Question: here is a sample dataset:
'''
CREATE TABLE UholdingsPE(
Reference_Date DATE NOT NULL PRIMARY KEY
,Investment VARCHAR(14) NOT NULL
,Holding VARCHAR(9) NOT NULL
,Price INTEGER NOT NULL
);
INSERT INTO UholdingsPE(Reference_Date,Investment,Holding,Price) VALUES ('3/31/2017','Example Fund 1','Apple',1);
INSERT INTO UholdingsPE(Reference_Date,Investment,Holding,Price) VALUES ('3/31/2017','Example Fund 1','Microsoft',1);
INSERT INTO UholdingsPE(Reference_Date,Investment,Holding,Price) VALUES ('6/30/2017','Example Fund 1','Apple',1);
INSERT INTO UholdingsPE(Reference_Date,Investment,Holding,Price) VALUES ('6/30/2017','Example Fund 1','Microsoft',1);
INSERT INTO UholdingsPE(Reference_Date,Investment,Holding,Price) VALUES ('9/30/2017','Example Fund 1','Apple',1);
INSERT INTO UholdingsPE(Reference_Date,Investment,Holding,Price) VALUES ('9/30/2017','Example Fund 1','Microsoft',1);
INSERT INTO UholdingsPE(Reference_Date,Investment,Holding,Price) VALUES ('12/31/2017','Example Fund 1','Apple',1);
INSERT INTO UholdingsPE(Reference_Date,Investment,Holding,Price) VALUES ('12/31/2017','Example Fund 1','Microsoft',1);
INSERT INTO UholdingsPE(Reference_Date,Investment,Holding,Price) VALUES ('6/30/2018','Example Fund 1','Apple',22);
INSERT INTO UholdingsPE(Reference_Date,Investment,Holding,Price) VALUES ('6/30/2018','Example Fund 1','Microsoft',22);
INSERT INTO UholdingsPE(Reference_Date,Investment,Holding,Price) VALUES ('12/31/2018','Example Fund 1','Apple',33);
INSERT INTO UholdingsPE(Reference_Date,Investment,Holding,Price) VALUES ('12/31/2018','Example Fund 1','Microsoft',33);
INSERT INTO UholdingsPE(Reference_Date,Investment,Holding,Price) VALUES ('6/30/2019','Example Fund 1','Apple',44);
INSERT INTO UholdingsPE(Reference_Date,Investment,Holding,Price) VALUES ('6/30/2019','Example Fund 1','Microsoft',44);
INSERT INTO UholdingsPE(Reference_Date,Investment,Holding,Price) VALUES ('12/31/2019','Example Fund 1','Apple',55);
INSERT INTO UholdingsPE(Reference_Date,Investment,Holding,Price) VALUES ('12/31/2019','Example Fund 1','Microsoft',55);
'''
We receive holdings from our mutual funds quarterly. They are loaded by Reference Date, Investment, and Holding making making each row distinct. This data is put in a database in MSFT SQL Server. Sometimes a fund does not submit their holdings for that quarter. In that case, we would like to pull in the latest available quarter's holdings (This could be 3 or 4 quarters ago) so there is no gap when performing trending analysis over multiple reference dates.
For example, say we have a fund with available SQL rows with reference dates of 3/31/19, 9/30/19 and 3/31/20 (6/30/19 and 12/31/19 are missing). I'd like to figure out how to fill in these missing quarters with the last available quarters data. So, 6/30/19 would be 3/31/19's data. 12/31/19 would use 9/30/19's data. If data exists for a fund in a certain quarter though, we would just use that data. Here is the query I am using currently, but it only goes back one quarter and fills in this quarters data with last quarters data, if the current quarters data is missing:
'''
DECLARE @MaxDate Date = '20180930' --Typically this would be the max [Reference Date] grouped by Fund as we cannot pass parameters in our BI tool
;WITH Latest_Fund
AS (
SELECT *,
ROW_NUMBER() OVER (PARTITION BY Investment ORDER BY EOMONTH([Reference Date],0) DESC) AS rn
FROM UholdingsPE
WHERE EOMONTH([Reference Date],0) >= DATEADD("MONTH",-3,@MaxDate)
AND EOMONTH([Reference Date],0) <= @MaxDate
)
SELECT
F.[Reference Date], *
FROM DBO.UholdingsPE Z
INNER JOIN Latest_Fund F
ON (Z.Investment = F.Investment or Z.Investment = F.Investment)
AND EOMONTH(F.[Reference Date],0) = EOMONTH(Z.[Reference Date],0)
WHERE F.rn = 1
'''
Here is an example of what I'm hoping to see:

Here is the entire DDL for the table I am using (please note that [Current Value] is the same as price):
'''
USE [EPM_Datamart]
GO
/****** Object: Table [dbo].[UHoldingsPE] Script Date: 6/30/2020 1:02:28 PM ******/
SET ANSI_NULLS ON
GO
SET QUOTED_IDENTIFIER ON
GO
CREATE TABLE [dbo].[UHoldingsPE](
[Datekey] [int] NOT NULL,
[Investmentkey] [int] NOT NULL,
[Holdingskey] [int] NOT NULL,
<URL> NOT NULL,
<URL> NOT NULL,
<URL> NOT NULL,
<URL> NULL,
[Debt Maturity 1 Year] [float] NULL,
[Debt Maturity 2 Years] [float] NULL,
[Debt Maturity 3 Years] [float] NULL,
[Debt Maturity 4 Years] [float] NULL,
[Debt Maturity 5 Years] [float] NULL,
[Debt Maturity After 5 Years] [float] NULL,
[Book Value] [float] NULL,
<URL> NULL,
[Capital IQ ID] [int] NULL,
[Cash] [float] NULL,
<URL> NULL,
<URL> NULL,
[Committed Capital] [float] NULL,
[Holding Value Adjustment] [float] NULL,
<URL> NULL,
<URL> NULL,
<URL> NULL,
<URL> NULL,
[Current Cost] [float] NULL,
[Current Value] [float] NULL,
[Debt Ownership Percentage] [float] NULL,
[Debt Recoursed To Fund] [float] NULL,
<URL> NULL,
[Delist Date] [date] NULL,
<URL> NULL,
[Dividends] [float] NULL,
[EBITDA (LTM) Acquired] [float] NULL,
[Enterprise Value Of M&A Transactions (Net)] [float] NULL,
[Enterprise Value] [float] NULL,
<URL> NULL,
[Exit IRR] [float] NULL,
<URL> NULL,
[Exit Year] [int] NULL,
<URL> NULL,
[Fixed or Floating Rate] [float] NULL,
[Fund Undiluted Ownership] [float] NULL,
<URL> NULL,
[GP Board Seats] [int] NULL,
[Gross Debt] [float] NULL,
[Gross IRR] [float] NULL,
<URL> NULL,
<URL> NULL,
<URL> NULL,
<URL> NULL,
<URL> NULL,
<URL> NULL,
<URL> NULL,
<URL> NULL,
<URL> NULL,
[Initial Book Value] [float] NULL,
[Initial Cash] [float] NULL,
[Initial Co-Investor Amount Invested] [float] NULL,
<URL> NULL,
<URL> NULL,
<URL> NULL,
<URL> NULL,
<URL> NULL,
[Initial Enterprise Value] [float] NULL,
[Total Equity Value] [float] NULL,
[Initial Gross Debt] [float] NULL,
[Initial Investment Date] [date] NULL,
[Initial Investment Ownership] [float] NULL,
[Initial Investment] [float] NULL,
<URL> NULL,
<URL> NULL,
[Initial LTM CAPEX] [float] NULL,
[Initial LTM EBITDA] [float] NULL,
[Initial LTM Gross Profit] [float] NULL,
[Initial LTM Interest Expense] [float] NULL,
[Initial LTM Net Income] [float] NULL,
[Initial LTM Revenue] [float] NULL,
<URL> NULL,
[Initial Management Holding Ownership] [float] NULL,
[Initial Management Ownership] [float] NULL,
<URL> NULL,
[Initial Multiple] [float] NULL,
[Initial Net Debt] [float] NULL,
[Initial Number Of Employees] [int] NULL,
[Initial Other Valuation Adjustment] [float] NULL,
[Initial Total Equity Value] [float] NULL,
<URL> NULL,
[Initial Valuation Support Amount] [float] NULL,
[Initial Value Driver Date] [date] NULL,
<URL> NULL,
[Initial Vehicle Ownership] [float] NULL,
[Interests Dividends Other Income] [float] NULL,
[Interests] [float] NULL,
[Invested Capital] [float] NULL,
[Investment Ownership] [float] NULL,
<URL> NULL,
<URL> NULL,
[IPO Date] [date] NULL,
[IPO Share Price] [float] NULL,
[Last Realization Date] [date] NULL,
[Last Updated] [datetime] NOT NULL,
[Last Valuation Date] [date] NULL,
[Line Of Credit Outstanding?] [float] NULL,
[Lock-Up Period End Date] [date] NULL,
[LTM CAPEX] [float] NULL,
[LTM EBITDA] [float] NULL,
[LTM Gross Profit] [float] NULL,
[LTM Interest Expense] [float] NULL,
[LTM Net Income] [float] NULL,
[LTM Revenue] [float] NULL,
<URL> NULL,
<URL> NULL,
[Management Holding Ownership] [float] NULL,
[Management Ownership] [float] NULL,
[Max Multiple] [float] NULL,
<URL> NULL,
[Min Multiple] [float] NULL,
<URL> NULL,
[Multiple] [float] NULL,
[Net Debt] [float] NULL,
[Number Of Employees] [int] NULL,
[Number Of M&A Transactions (Net)] [float] NULL,
[Number Of Shares] [float] NULL,
[Operating Data Date 1] [date] NULL,
[Operating Data Date 2] [date] NULL,
[Operating Data Date 3] [date] NULL,
<URL> NULL,
<URL> NULL,
<URL> NULL,
[Other Income] [float] NULL,
[Period End Date For LTM] [date] NULL,
<URL> NULL,
<URL> NULL,
<URL> NULL,
[Realized Gains/Losses] [float] NULL,
[Realized Proceeds] [float] NULL,
[Reference Date] [date] NULL,
[Return Of Cost] [float] NULL,
[Revenue (LTM) Acquired] [float] NULL,
<URL> NULL,
<URL> NULL,
<URL> NULL,
<URL> NULL,
<URL> NULL,
<URL> NULL,
[Total # Of Board Members] [int] NULL,
[Total Invested (LP Co-Investors)] [float] NULL,
[Total Investment Value] [float] NULL,
<URL> NULL,
[Transaction Costs] [float] NULL,
<URL> NULL,
[TTM EBITDA 2] [float] NULL,
[TTM EBITDA 3] [float] NULL,
[TTM Revenue 2] [float] NULL,
[TTM Revenue 3] [float] NULL,
<URL> NULL,
<URL> NULL,
[Value Driver Amount] [float] NULL,
[Value Driver Date] [date] NULL,
<URL> NULL,
[Vehicle Ownership At Exit] [float] NULL,
[Vehicle Ownership] [float] NULL,
<URL> NULL,
<URL> NULL
) ON [PRIMARY]
GO
'''
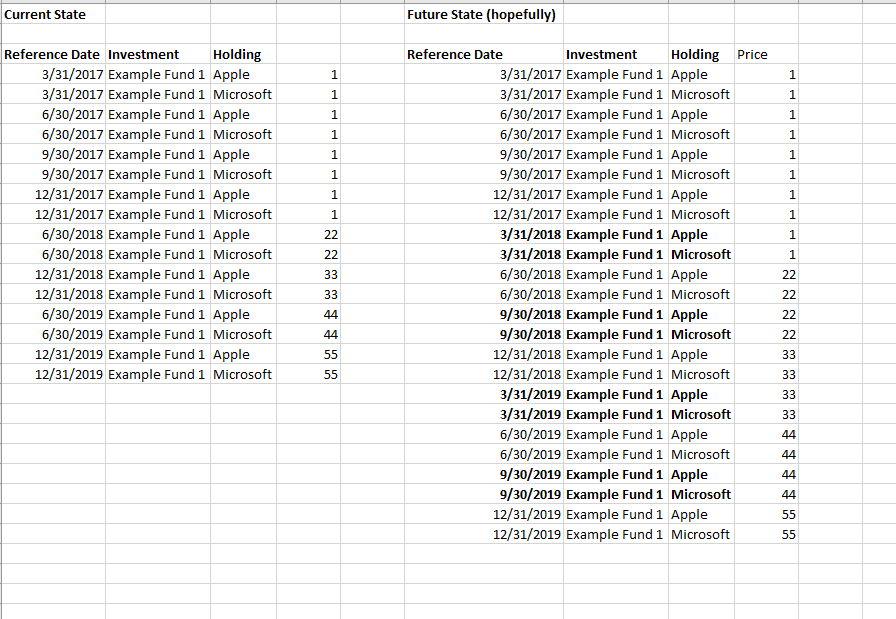
Answer: One solution is to get from the 'UholdingsPE' table all combinations of all quarters between the minimum and maximum values of the 'Reference_Date' column and all the different values of the 'Investment' and 'Holding' columns. All the rows are returned from the 'cih' CTE. After that, you need to extract the value of the 'Price' column of the row of the 'UholdingsPE' table that is the closest by of the value of the 'Reference_Date' column to the value of the 'Reference_Date' column of the current row of the 'cih' CTE.
'''
with
cc as (
select
min(Reference_Date) as Reference_Date,
max(Reference_Date) as xq
from UholdingsPE
union all
select eomonth(dateadd(qq, 1, q)), xq
from cc
where q < xq
),
ii as (select distinct Investment from UholdingsPE),
hh as (select distinct Holding from UholdingsPE),
cih as (
select Reference_Date, Investment, Holding
from cc
cross join ii
cross join hh
)
select *
from cih
cross apply (
select a.Price
from UholdingsPE as a
where
a.Reference_Date <= cih.Reference_Date and
a.Investment = cih.Investment and
a.Holding = cih.Holding
order by a.Reference_Date desc
offset 0 rows
fetch first 1 row only
) as ca
order by Reference_Date, Investment, Holding
option (maxrecursion 0);
'''
Output:
'''
+----+---------------------+----------------+-----------+-------+
| | Reference_Date | Investment | Holding | Price |
+----+---------------------+----------------+-----------+-------+
| 1 | 31.03.2017 00:00:00 | Example Fund 1 | Apple | 1 |
| 2 | 31.03.2017 00:00:00 | Example Fund 1 | Microsoft | 1 |
| 3 | 30.06.2017 00:00:00 | Example Fund 1 | Apple | 1 |
| 4 | 30.06.2017 00:00:00 | Example Fund 1 | Microsoft | 1 |
| 5 | 30.09.2017 00:00:00 | Example Fund 1 | Apple | 1 |
| 6 | 30.09.2017 00:00:00 | Example Fund 1 | Microsoft | 1 |
| 7 | 31.12.2017 00:00:00 | Example Fund 1 | Apple | 1 |
| 8 | 31.12.2017 00:00:00 | Example Fund 1 | Microsoft | 1 |
| 9 | 31.03.2018 00:00:00 | Example Fund 1 | Apple | 1 |
| 10 | 31.03.2018 00:00:00 | Example Fund 1 | Microsoft | 1 |
| 11 | 30.06.2018 00:00:00 | Example Fund 1 | Apple | 22 |
| 12 | 30.06.2018 00:00:00 | Example Fund 1 | Microsoft | 22 |
| 13 | 30.09.2018 00:00:00 | Example Fund 1 | Apple | 22 |
| 14 | 30.09.2018 00:00:00 | Example Fund 1 | Microsoft | 22 |
| 15 | 31.12.2018 00:00:00 | Example Fund 1 | Apple | 33 |
| 16 | 31.12.2018 00:00:00 | Example Fund 1 | Microsoft | 33 |
| 17 | 31.03.2019 00:00:00 | Example Fund 1 | Apple | 33 |
| 18 | 31.03.2019 00:00:00 | Example Fund 1 | Microsoft | 33 |
| 19 | 30.06.2019 00:00:00 | Example Fund 1 | Apple | 44 |
| 20 | 30.06.2019 00:00:00 | Example Fund 1 | Microsoft | 44 |
| 21 | 30.09.2019 00:00:00 | Example Fund 1 | Apple | 44 |
| 22 | 30.09.2019 00:00:00 | Example Fund 1 | Microsoft | 44 |
| 23 | 31.12.2019 00:00:00 | Example Fund 1 | Apple | 55 |
| 24 | 31.12.2019 00:00:00 | Example Fund 1 | Microsoft | 55 |
+----+---------------------+----------------+-----------+-------+
'''
<URL>.
Let's try the cursor-based solution.
'''
declare
@prev_inv varchar(14), @Investment varchar(14),
@prev_hold varchar(9), @Holding varchar(9),
@prev_ref_date date, @Reference_date date,
@prev_price integer, @Price integer, @qdiff integer;
declare
c cursor forward_only static read_only for
select Investment, Holding, Reference_Date, Price from UholdingsPE
union all
select Investment, Holding, ref_date, -1
from (select max(Reference_Date) as ref_date from UholdingsPE) as a
cross join (select distinct Investment from UholdingsPE) as b
cross join (select distinct Holding from UholdingsPE) as c
order by Investment, Holding, Reference_Date, Price desc;
open c;
fetch next from c into @Investment, @Holding, @Reference_Date, @Price;
select
@prev_inv = @Investment,
@prev_hold = @Holding,
@prev_ref_date = @Reference_date,
@prev_price = @Price;
while @@fetch_status = 0 begin
fetch next from c into @Investment, @Holding, @Reference_Date, @Price;
set @qdiff = datediff(q, @prev_ref_date, @Reference_date);
if @prev_inv = @Investment and
@prev_hold = @Holding and
@qdiff > 1
begin
insert into miss_UholdingsPE(Investment,
Holding,
Price,
Reference_Date)
select
@prev_inv, @prev_hold, @prev_price,
eomonth(dateadd(q, nums.n, @prev_ref_date))
from nums
where nums.n < @qdiff + iif(@Price = -1, 1, 0);
end;
select
@prev_inv = @Investment,
@prev_hold = @Holding,
@prev_ref_date = @Reference_date,
@prev_price = @Price;
end;
close c;
deallocate c;
'''
<URL>.
Another set-based solution:
'''
with
a as (select distinct Investment, Holding from stage_UholdingsPE),
b as (
select Q.Reference_Date, a.Investment, a.Holding
from a
cross join (
select eomonth(dateadd(quarter, n, '20160331'))
from Nums(0, datediff(quarter, '20160331', '20191231'))
) as Q(Reference_Date)
where not exists(select * from stage_UholdingsPE as s
where
s.Reference_Date = Q.Reference_Date and
s.Investment = a.Investment and
s.Holding = a.Holding)
)
insert into stage_UholdingsPE(Reference_Date, Investment, Holding, Price)
select Reference_Date, Investment, Holding, null from b;
go
with
a as (
select
*,
count(Price) over(partition by Investment, Holding
order by Reference_Date
rows unbounded preceding) as c
from stage_UholdingsPE
)
insert into full_UholdingsPE(Reference_Date, Investment, Holding, Price)
select
Reference_Date, Investment, Holding,
max(Price) over(partition by c) as Price
from a;
'''
<URL>.